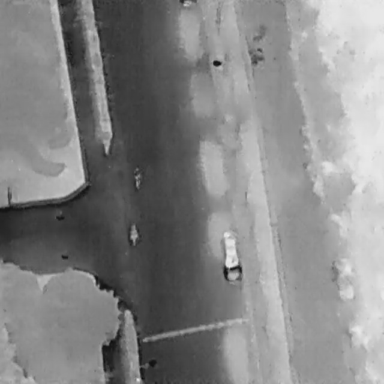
There are four objects shown in the infrared image, including two Cars, and two People.